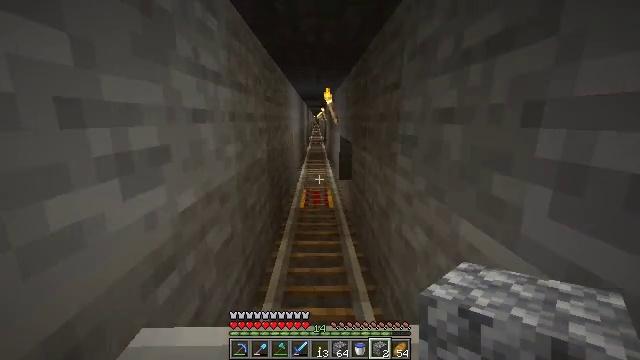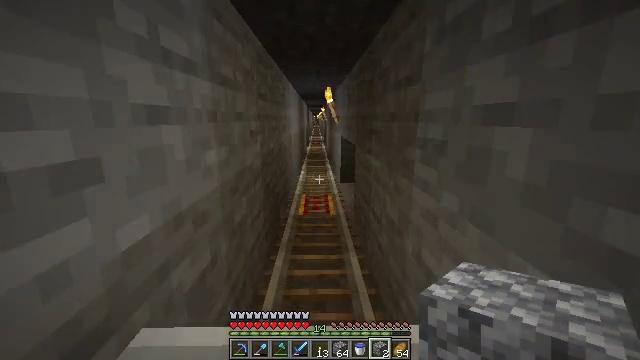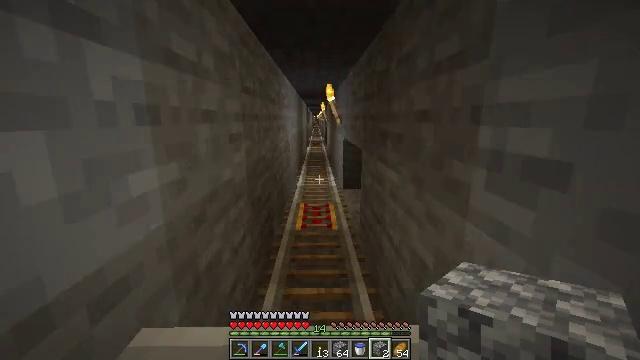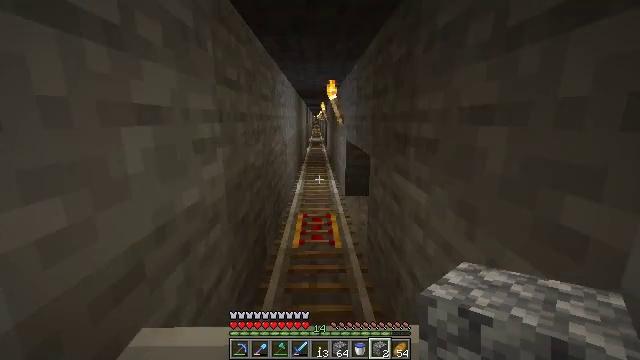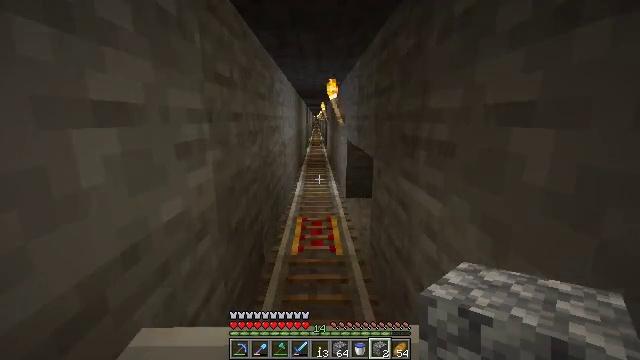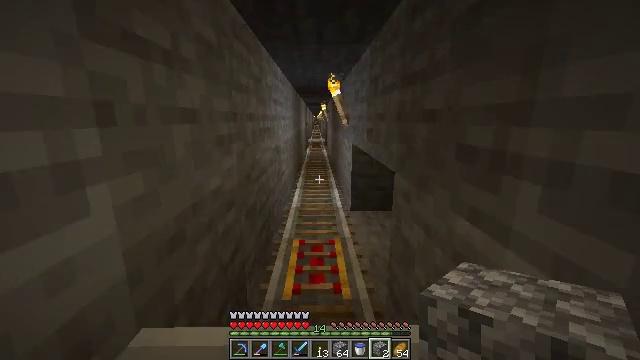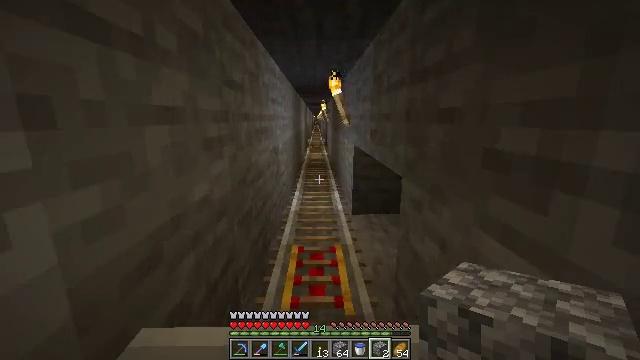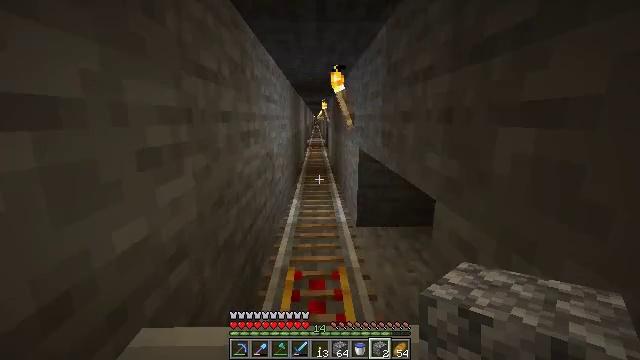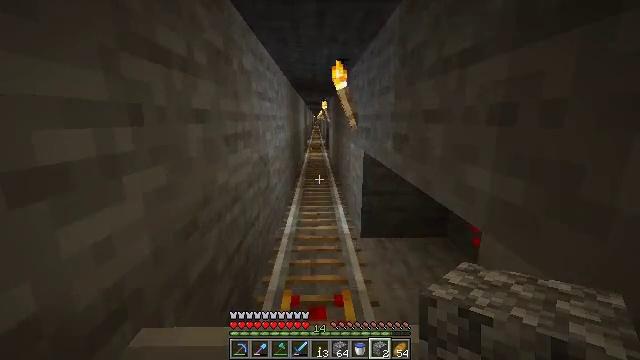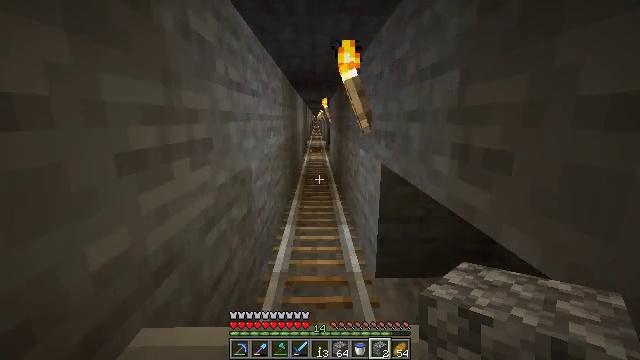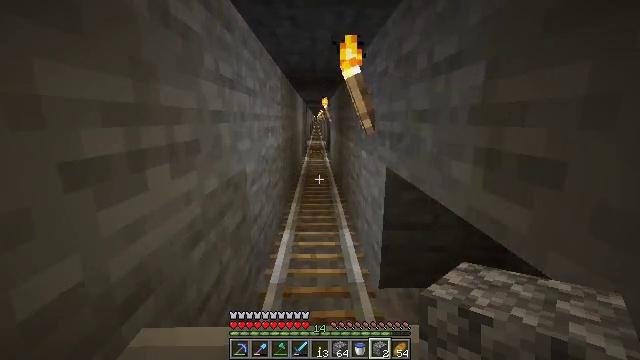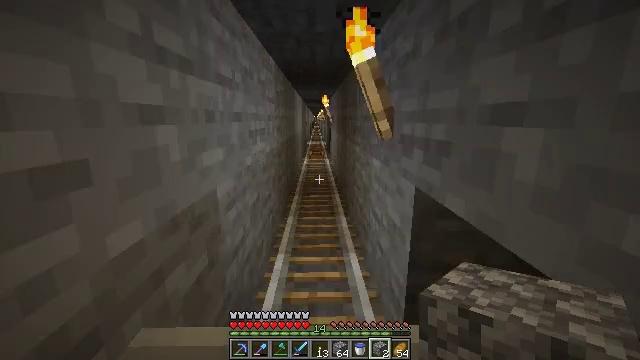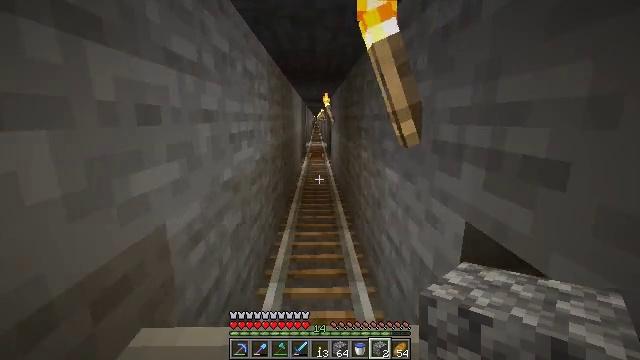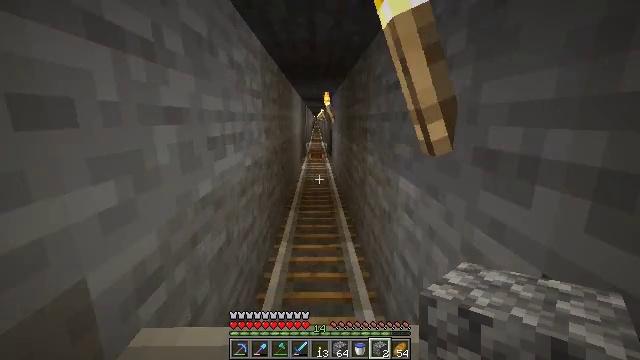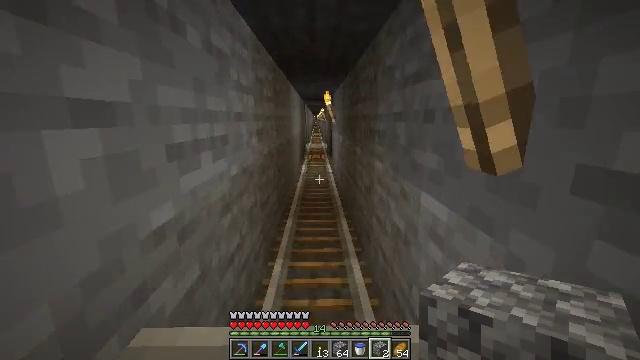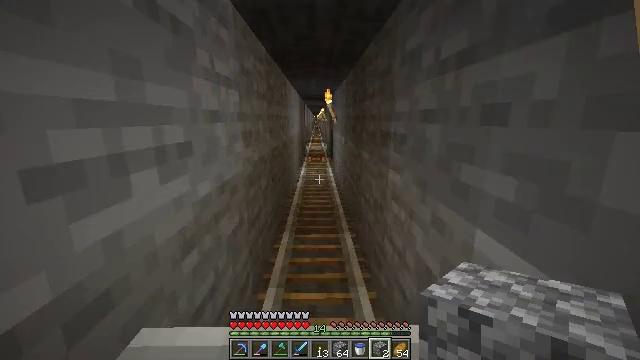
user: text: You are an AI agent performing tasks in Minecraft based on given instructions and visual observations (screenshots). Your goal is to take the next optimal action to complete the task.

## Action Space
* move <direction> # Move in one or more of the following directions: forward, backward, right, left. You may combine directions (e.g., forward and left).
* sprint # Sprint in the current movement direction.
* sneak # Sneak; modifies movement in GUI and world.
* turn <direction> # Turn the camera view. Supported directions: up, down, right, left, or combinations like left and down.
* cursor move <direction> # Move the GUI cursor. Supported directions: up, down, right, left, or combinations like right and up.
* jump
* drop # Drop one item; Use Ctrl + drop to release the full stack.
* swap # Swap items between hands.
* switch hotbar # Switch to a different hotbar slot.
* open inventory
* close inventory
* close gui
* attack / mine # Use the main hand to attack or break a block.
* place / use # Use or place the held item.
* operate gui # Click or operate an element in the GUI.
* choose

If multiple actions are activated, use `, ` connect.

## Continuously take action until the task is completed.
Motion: motion action
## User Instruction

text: Drop an iron nugget.
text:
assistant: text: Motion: no_op
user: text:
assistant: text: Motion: no_op
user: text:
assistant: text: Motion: no_op
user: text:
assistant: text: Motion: no_op
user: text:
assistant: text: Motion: no_op
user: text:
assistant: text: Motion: no_op
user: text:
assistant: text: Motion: no_op
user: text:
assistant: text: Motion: no_op
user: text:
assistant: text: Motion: no_op
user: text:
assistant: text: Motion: no_op
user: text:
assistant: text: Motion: no_op
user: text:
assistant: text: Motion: no_op
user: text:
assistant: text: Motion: no_op
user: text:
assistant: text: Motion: no_op
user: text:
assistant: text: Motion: no_op
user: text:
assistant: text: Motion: no_op
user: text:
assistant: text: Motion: no_op
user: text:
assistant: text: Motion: no_op
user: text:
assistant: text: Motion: no_op
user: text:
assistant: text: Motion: no_op
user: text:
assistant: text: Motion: no_op
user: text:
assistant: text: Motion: no_op
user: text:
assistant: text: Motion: no_op
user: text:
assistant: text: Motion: no_op
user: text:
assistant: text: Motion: no_op
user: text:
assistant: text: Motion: no_op
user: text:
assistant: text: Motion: no_op
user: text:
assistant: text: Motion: no_op
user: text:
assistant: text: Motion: no_op
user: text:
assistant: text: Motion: no_op